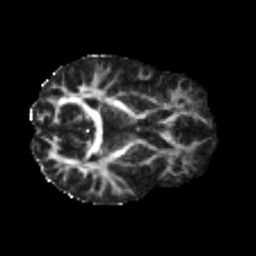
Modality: FA
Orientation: axial
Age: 43
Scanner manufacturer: philips
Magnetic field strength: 3 T
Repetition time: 8.6 s
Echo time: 0.127 s